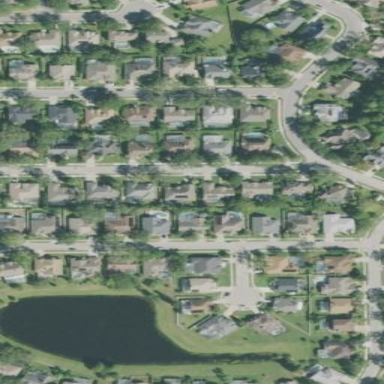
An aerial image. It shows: Residential area composed of single-family homes.